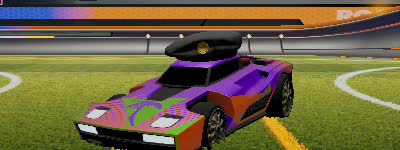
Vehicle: breakout